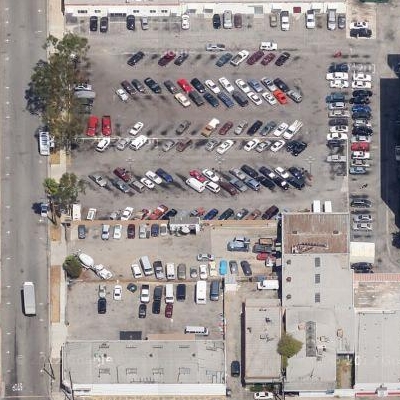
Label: gParking